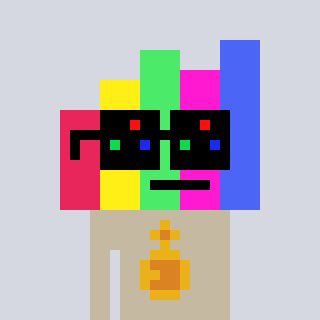
a pixel art character with square black sunglasses, a bar chart-shaped head and a bege-colored body on a cool background